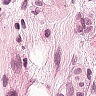
Metastatic tissue present: yes